Field crop: maize
Growth stage: 2
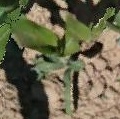
Species: maize